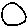
Label: circle